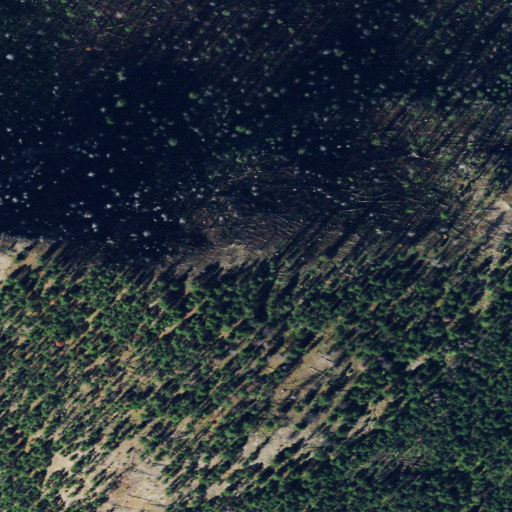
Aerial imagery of mountain in Montana named Beaver Hill containing evergreen forest, shrub, and grassland